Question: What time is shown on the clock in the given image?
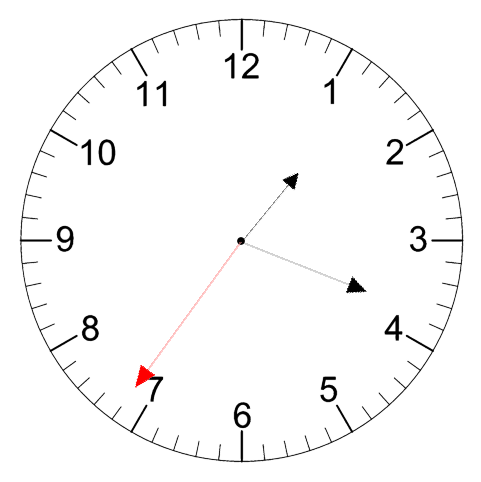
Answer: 01:18:36